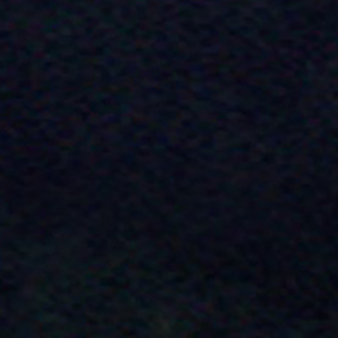
Label: other